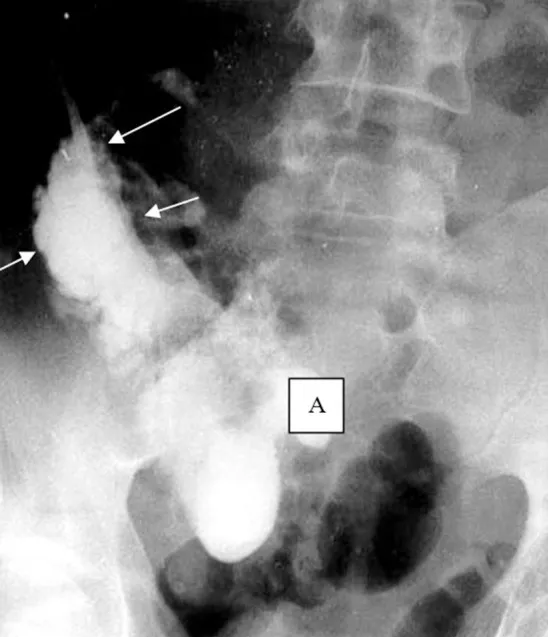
Ultrasound image of the abdominal abscess (arrows) and a sequestrum (A).
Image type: radiology (x_ray)